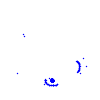
Particle: electron